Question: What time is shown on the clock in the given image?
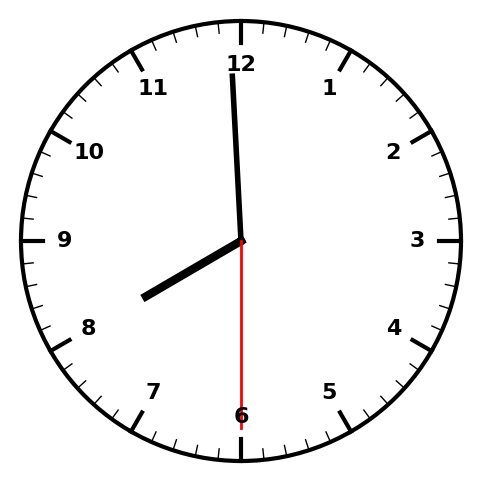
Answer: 07:59:30